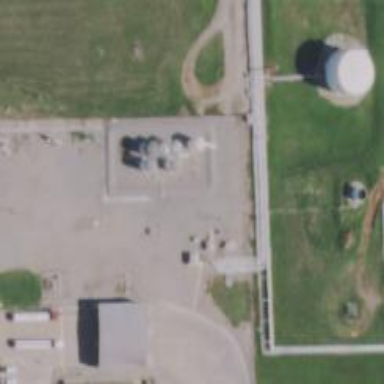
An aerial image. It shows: Storage tank with man-made structure.